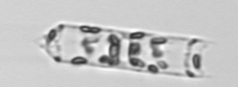
Label: Cerataulina_pelagica